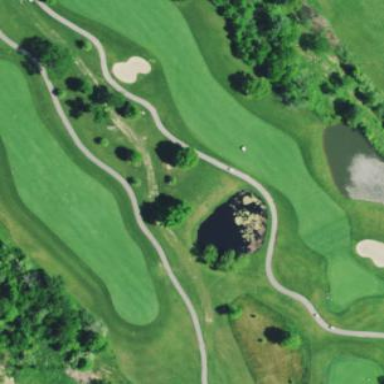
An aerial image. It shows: Grassy area designated as golf fairway.